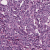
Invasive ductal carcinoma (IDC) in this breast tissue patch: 1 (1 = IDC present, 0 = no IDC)